Question: Worklight 6.1.0.1
I am getting the below error if i Re-Install my application from Application Center Client.

Steps to Reproduce:
1. Install the Worklight Application from App Center Client.
2. After successful installation, Open the installed Worklight app. Works fine.
3. Press Home button. The Worklight application is still running in the background
4. Open IBM Application Center Client.
5. Navigate to the same application.
6. Press "Install" button. The device again start downloading and installing the same application.
7. After installation complete, open the application. It will immediately throws the above issue.
<URL>
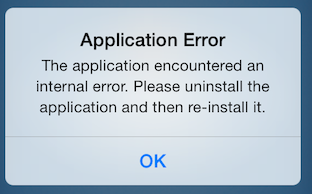
Answer: This effect depends on the particular application. Some applications require to be uninstalled before they can be reinstalled. This happens in particular when the application uses local data, since this data is not cleared when you install the application over itself. In your case, I can see from the log that the Web Resources Integrity test failed. The log does not show why, but my guess is that it might be caused by data that the old installation left on the device.
Due to iOS limitations, the Application Center Client cannot automatically uninstall the application. There is no API for uninstall, unless you use an MDM solution. Hence, the Application Center Client simply installs the application over itself without uninstalling it before.
In order to be on the safe side, I recommend to uninstall the old application explicitly before you install it again.